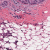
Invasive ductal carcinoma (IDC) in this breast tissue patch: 0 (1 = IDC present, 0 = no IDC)